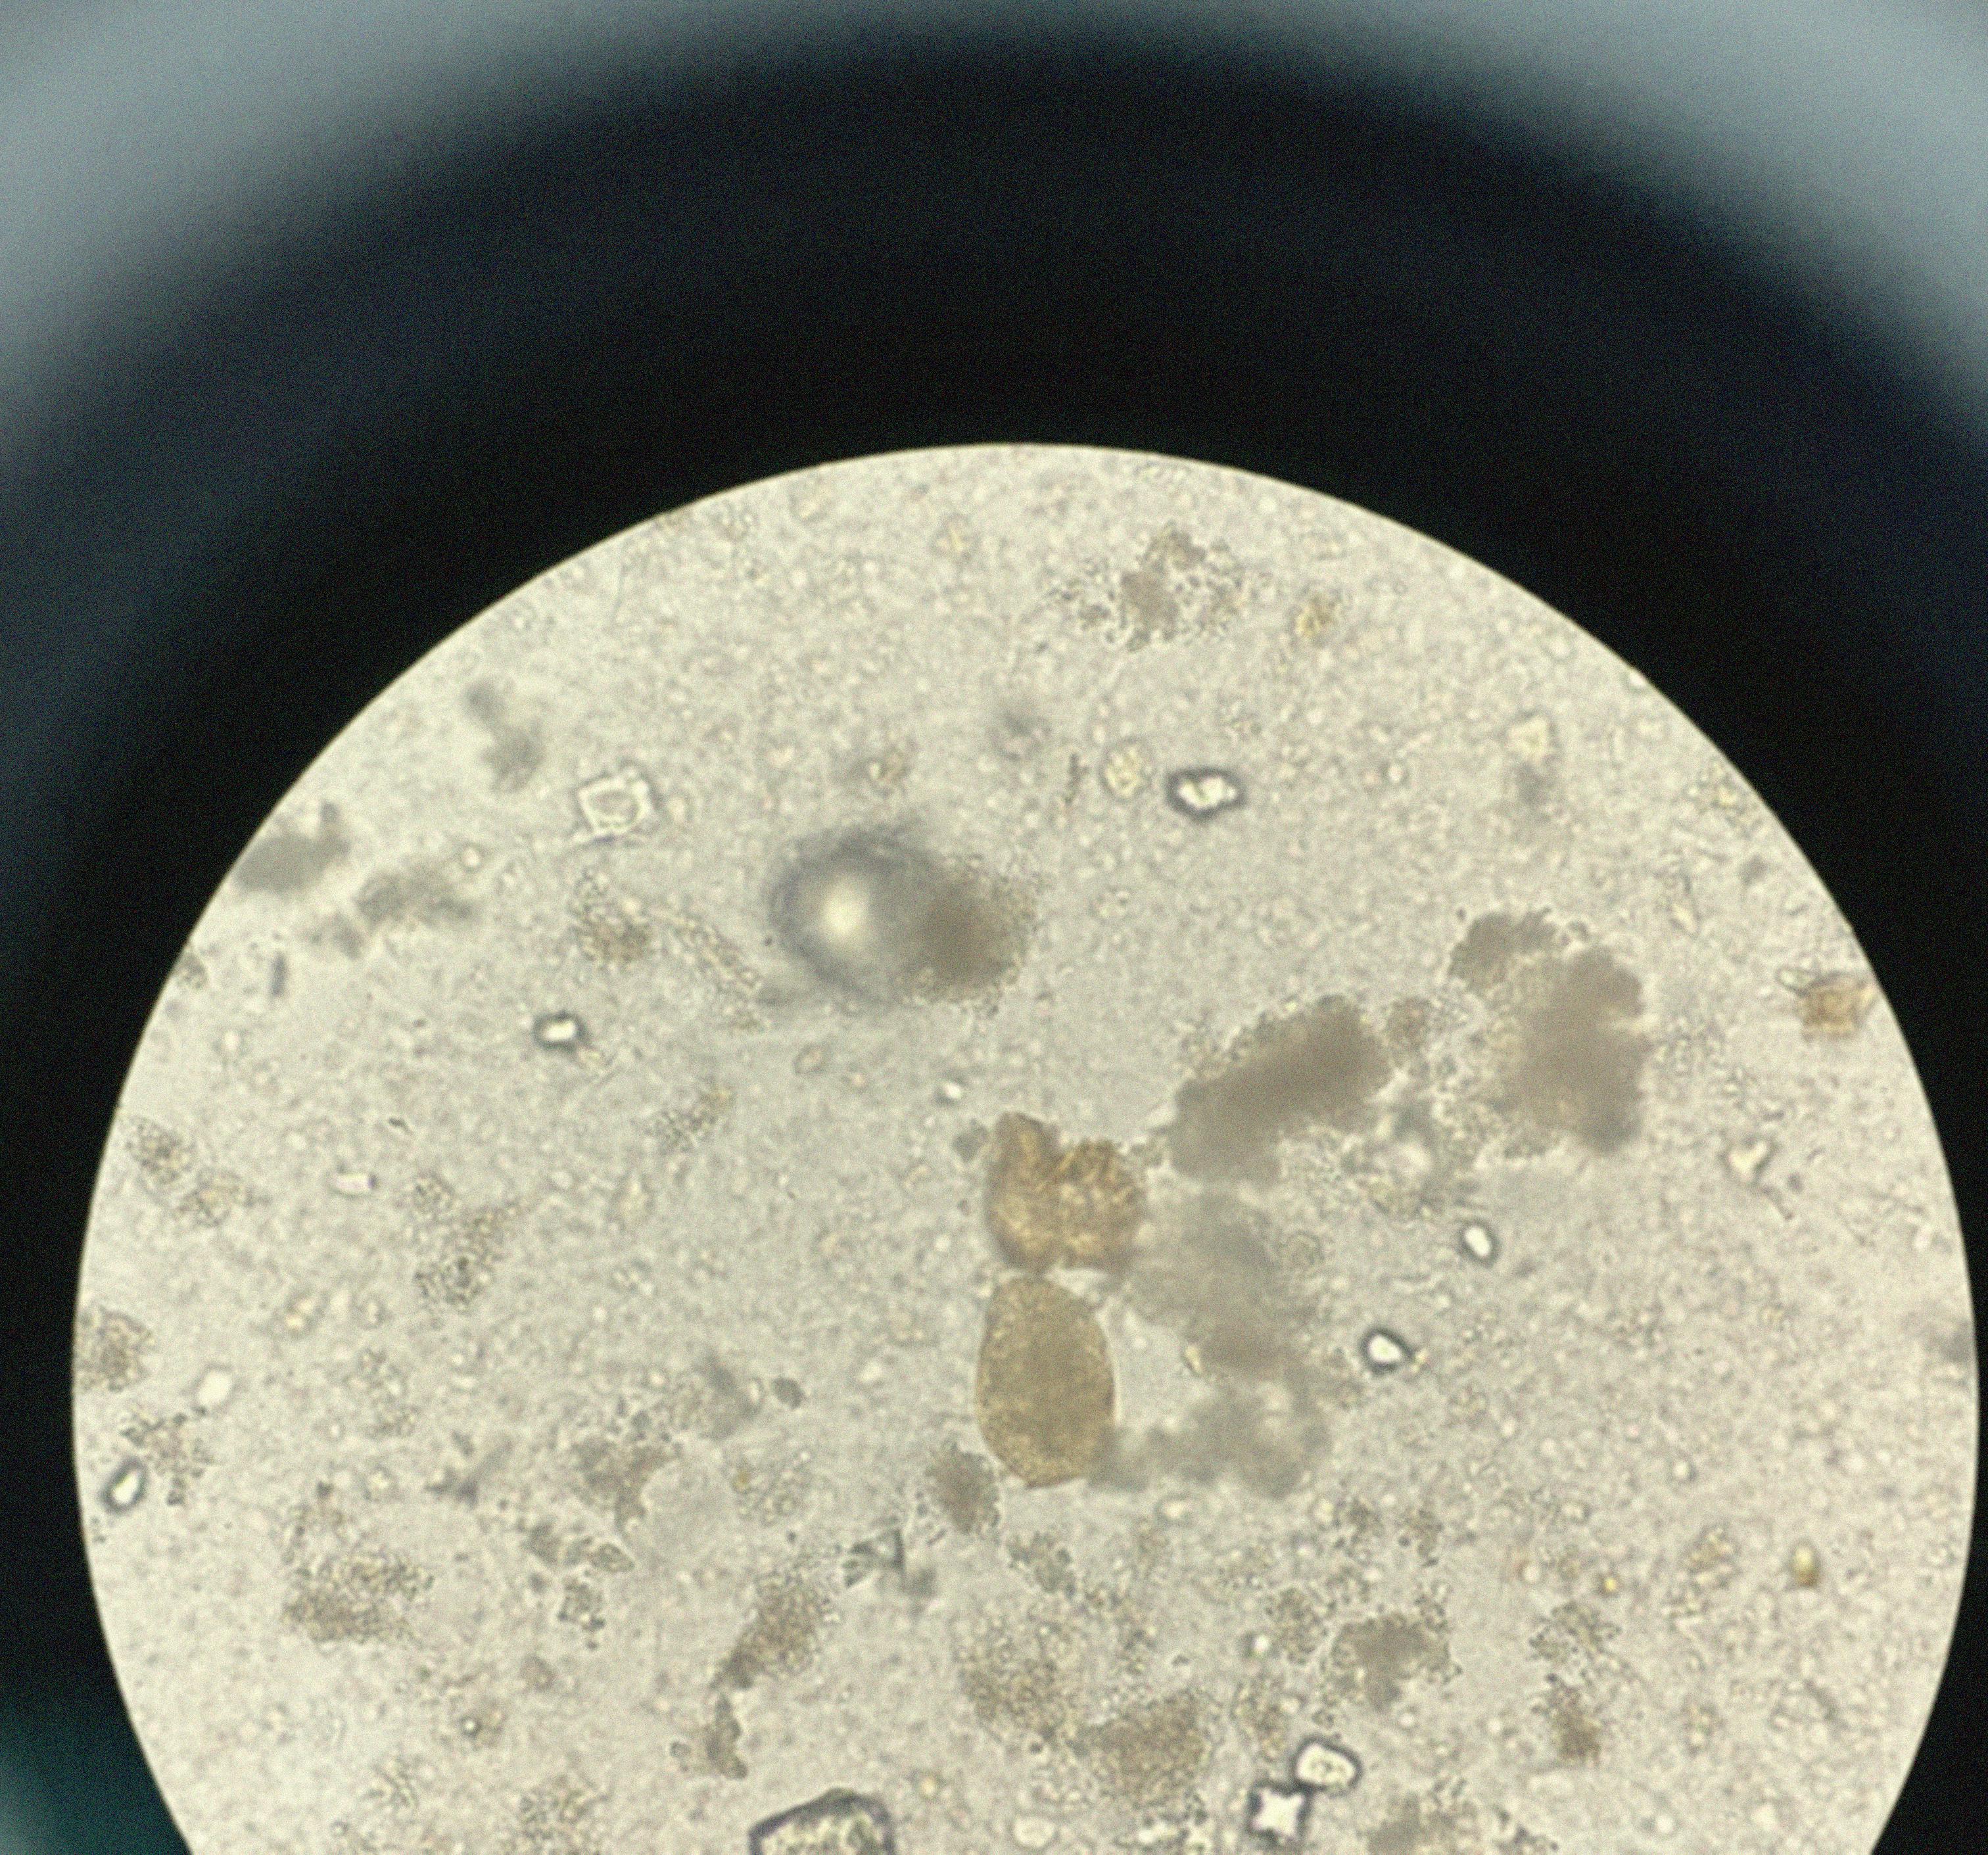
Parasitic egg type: Paragonimus spp